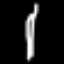
Label: fork